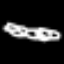
Label: squiggle